RGB frame:
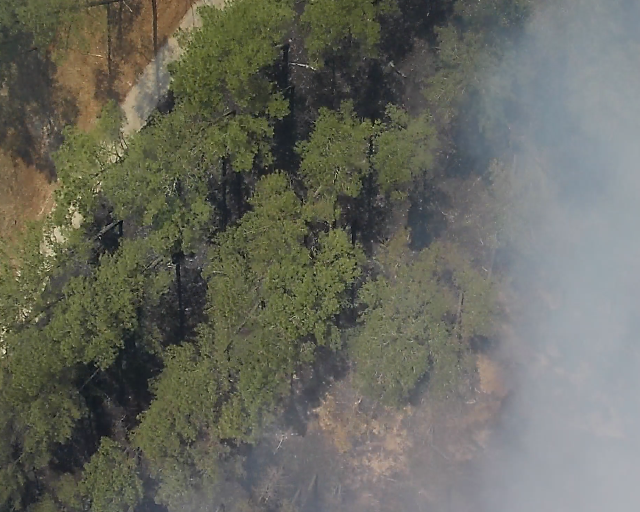
Thermal frame:
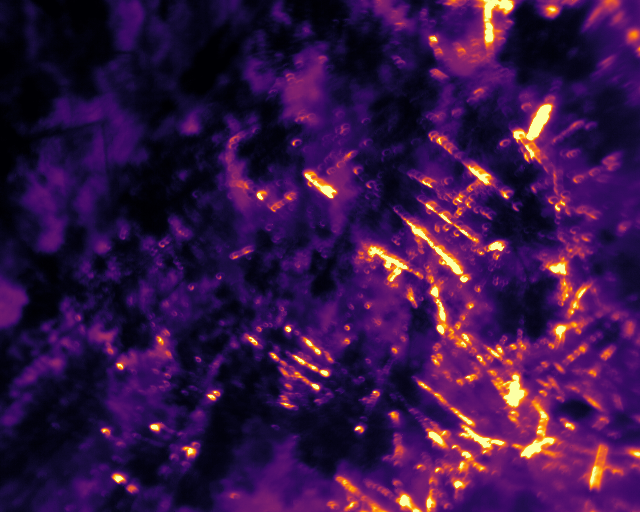
Captured: 2026-02-27 02:40:59
Pixels at or above 80 °C: 6864 (fraction of frame: 0.02095)